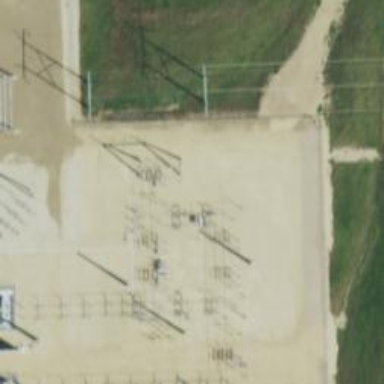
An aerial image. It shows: Switch used for power control.